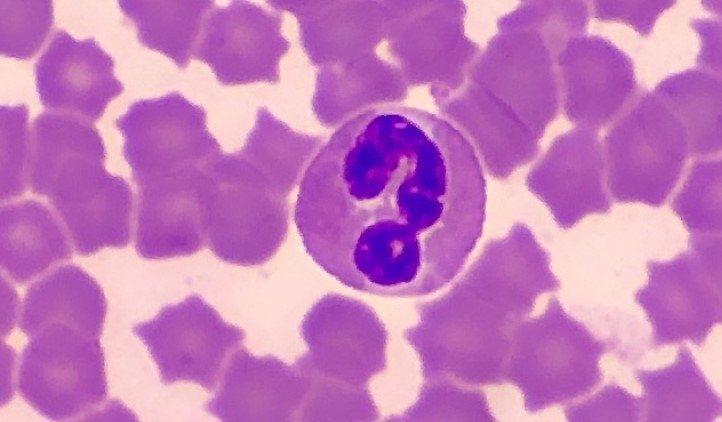
White blood cell type: Eosinophil